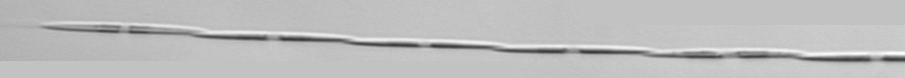
Label: Pseudo-nitzschia